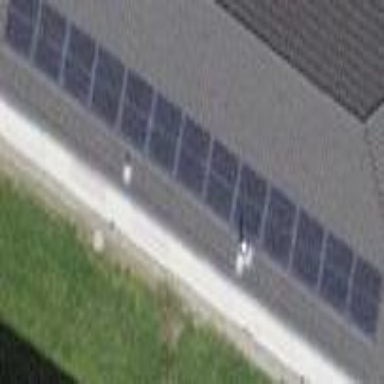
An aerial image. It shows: Solar power generator using photovoltaic panels.